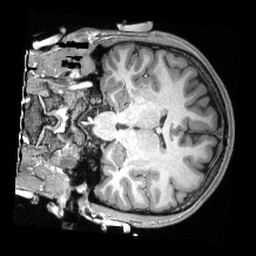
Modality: T1w
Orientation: coronal